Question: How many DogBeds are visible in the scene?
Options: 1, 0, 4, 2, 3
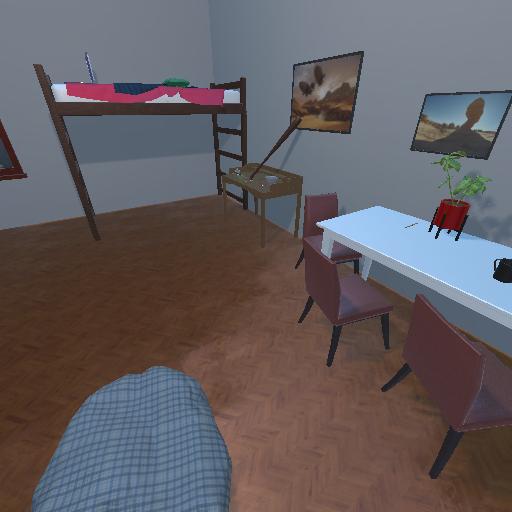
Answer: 1